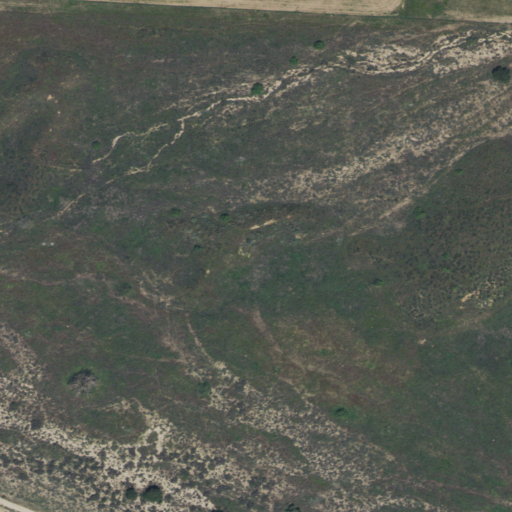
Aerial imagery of valley in California named Brown Canyon containing grassland and shrub